Question: I have added a .png image in sprit builder resource folder and I have published it.
I see the added image in sprite builder all folder in Resources under Published-IOS.
Here I have tried to access the added image in following ways.

1. _hero.spriteFrame = [CCSpriteFrame frameWithImageNamed:@"Down.png"];
2. [_hero setTexture:[CCTexture textureWithFile:@"Game/Down.png"]]
But none of these methods are working.
it show error in log as.
'''
-[CCFileUtils fullPathForFilename:contentScale:] : cocos2d: Warning: File not found: Down.png
'''
Please help me with this to resolve.Am a newbie using this sprit builder.
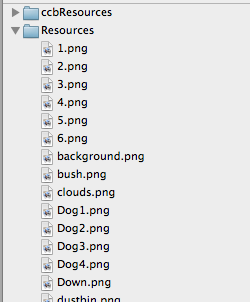
Answer: Change '@"Down.png'" to '@"Resources/Down.png"' because you have to include the folders created in SpriteBuilder for any references to resource files managed by SpriteBuilder.
Likewise if you had some.ccb in a subfolder named "Levels" you'd have to load it with the string '@"Levels/some.ccb"'.